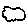
Label: cloud